Aerial crown-view tile of a tropical tree (Barro Colorado Island, Panama), acquired 20240716:
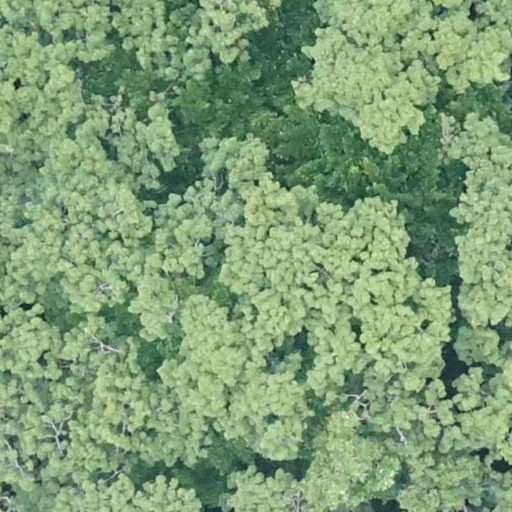
Species: Ceiba pentandra
GBIF accepted scientific name: Ceiba pentandra
Crown area: 1192.114 m²